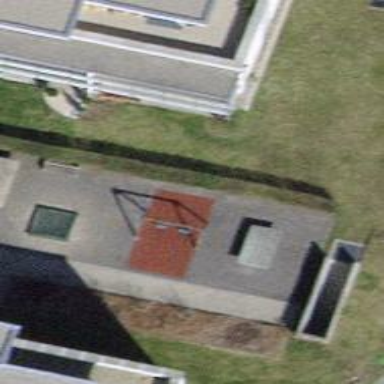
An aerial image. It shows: Playground featuring swings.